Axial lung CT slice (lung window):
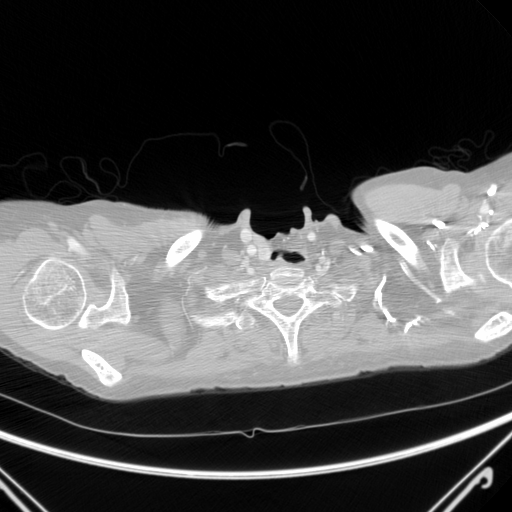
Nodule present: no